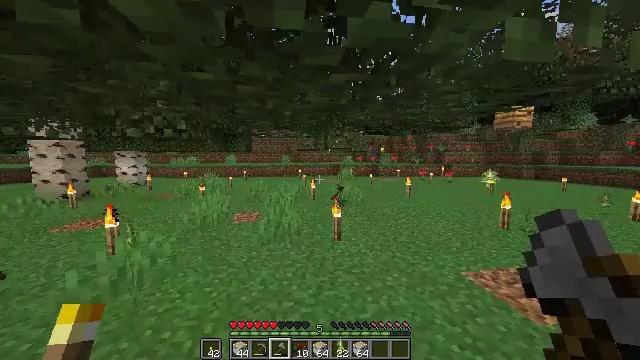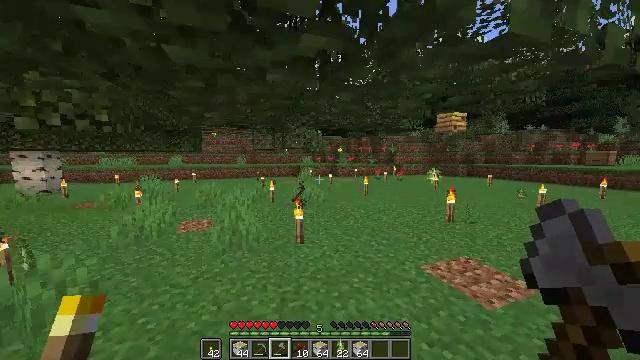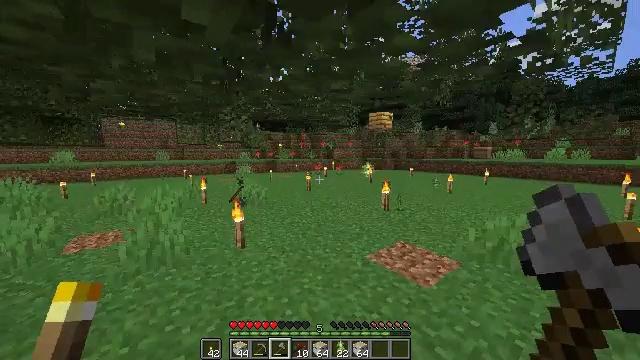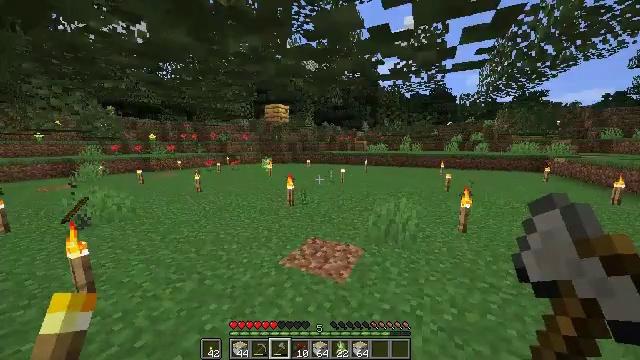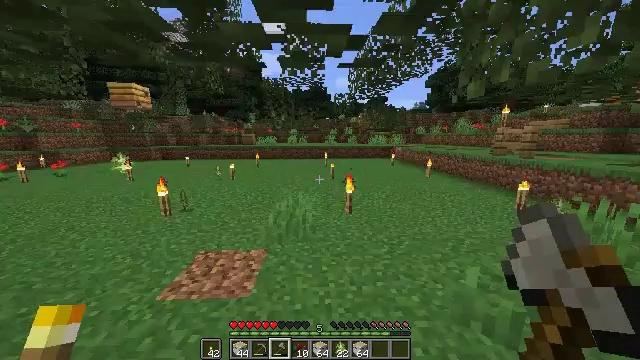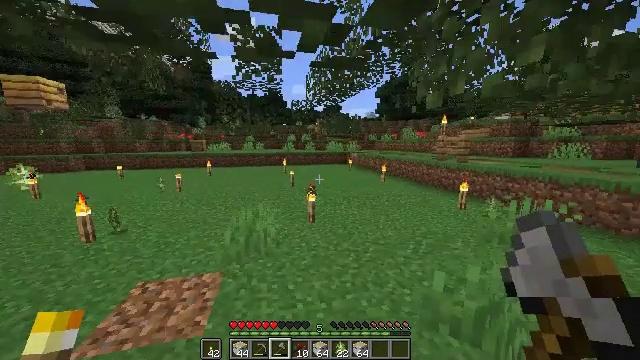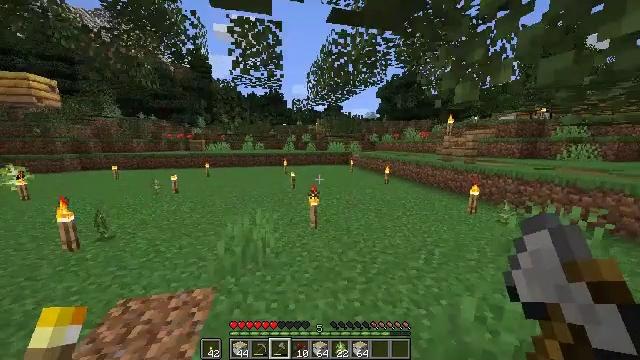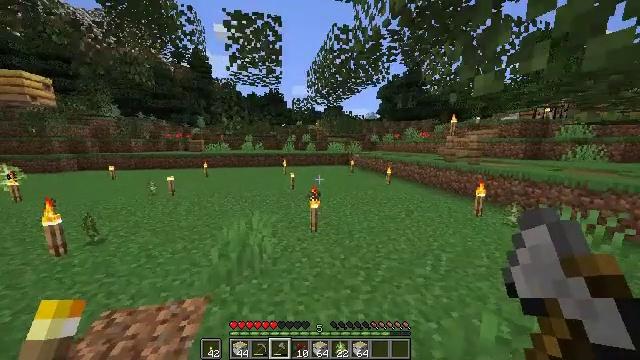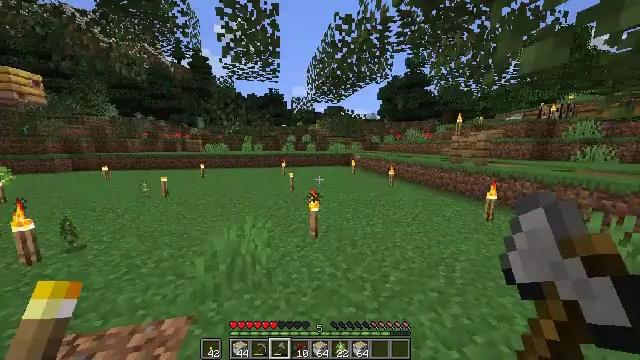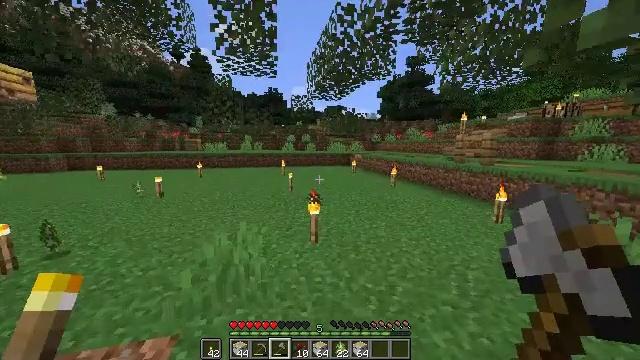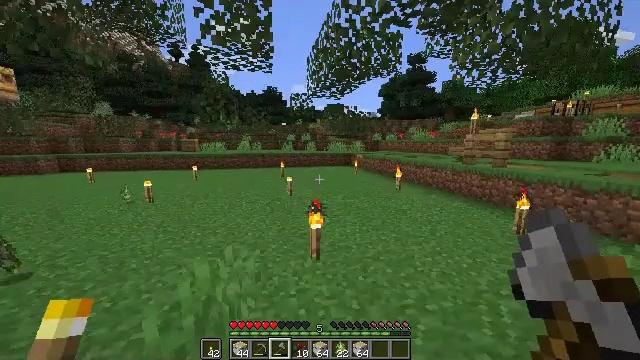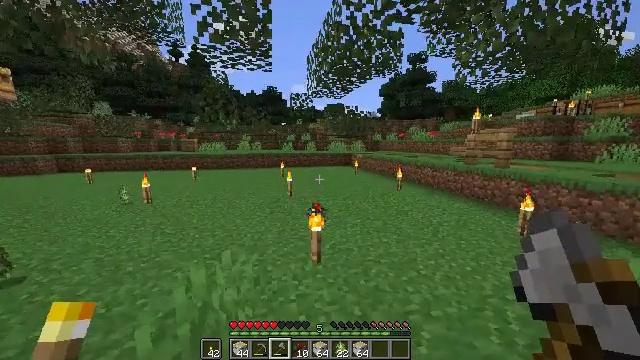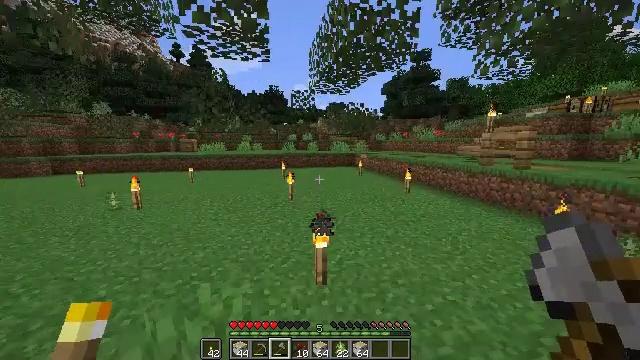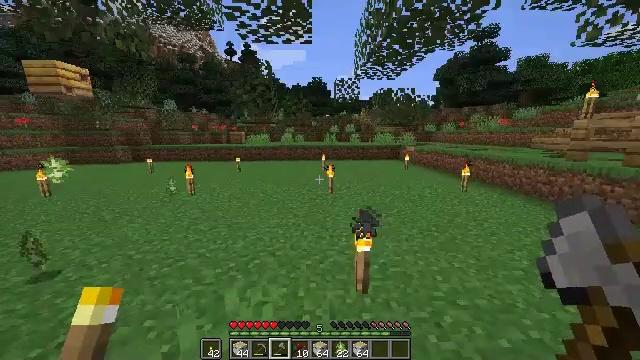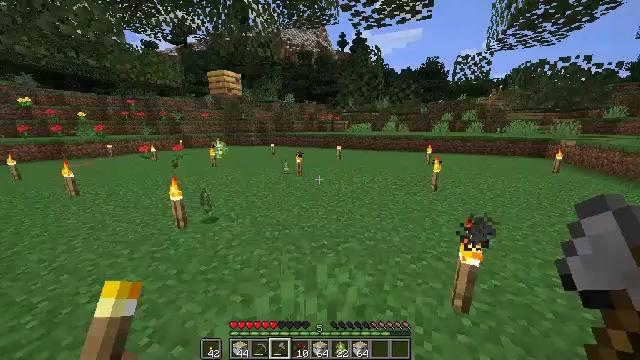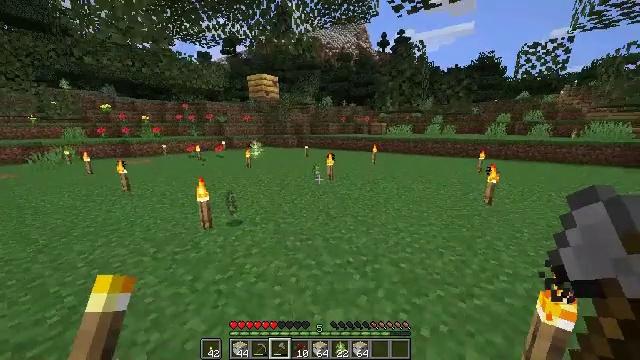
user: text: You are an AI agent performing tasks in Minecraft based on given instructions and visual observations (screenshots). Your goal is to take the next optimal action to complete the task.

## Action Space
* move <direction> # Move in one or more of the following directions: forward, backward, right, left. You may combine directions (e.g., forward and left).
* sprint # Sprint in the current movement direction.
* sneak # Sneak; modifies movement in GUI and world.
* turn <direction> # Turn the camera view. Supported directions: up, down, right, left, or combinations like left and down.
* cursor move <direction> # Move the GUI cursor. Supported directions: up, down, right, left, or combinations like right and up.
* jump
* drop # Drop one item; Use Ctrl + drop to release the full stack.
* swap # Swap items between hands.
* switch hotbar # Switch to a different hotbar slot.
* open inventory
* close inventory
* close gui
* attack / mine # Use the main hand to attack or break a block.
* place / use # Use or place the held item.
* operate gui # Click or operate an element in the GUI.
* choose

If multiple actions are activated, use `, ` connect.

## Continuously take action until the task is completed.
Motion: motion action
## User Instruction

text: Mine birch sapling.
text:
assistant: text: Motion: move forward, turn right
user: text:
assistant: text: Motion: move forward, turn right and down
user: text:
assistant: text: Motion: move forward, turn right and down
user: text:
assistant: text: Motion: move forward, turn right and down
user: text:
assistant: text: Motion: move forward, turn right and up
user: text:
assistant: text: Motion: move forward
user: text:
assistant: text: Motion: move forward
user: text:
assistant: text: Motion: move forward
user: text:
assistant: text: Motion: move forward
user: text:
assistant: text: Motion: move forward
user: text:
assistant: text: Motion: move forward
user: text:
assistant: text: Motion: move forward
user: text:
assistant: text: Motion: move forward, turn left and down
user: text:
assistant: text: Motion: move forward, turn left and down
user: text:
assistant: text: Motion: move forward, turn left
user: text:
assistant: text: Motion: move forward, turn left
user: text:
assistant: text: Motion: move forward
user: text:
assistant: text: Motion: move forward
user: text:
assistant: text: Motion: move forward
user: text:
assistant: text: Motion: move forward
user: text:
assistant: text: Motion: move forward, turn left and up
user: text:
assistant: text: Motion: move forward, turn left and up
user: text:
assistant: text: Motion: move forward, turn left and up
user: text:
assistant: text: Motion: move forward
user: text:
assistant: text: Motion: move forward
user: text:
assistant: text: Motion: move forward
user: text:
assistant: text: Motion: move forward
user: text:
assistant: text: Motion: move forward
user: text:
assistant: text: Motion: move forward
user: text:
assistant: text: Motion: move forward, turn right